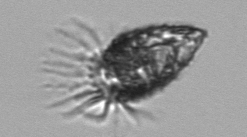
Label: Tintinnopsis